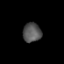
Tissue: prostate
Cell type: T cells
Senescence score: 0.7392
Nuclear area (px): 348
Mean DAPI intensity: 84.477